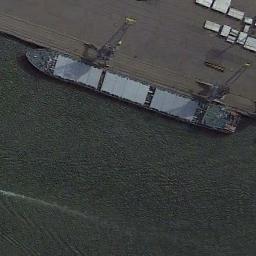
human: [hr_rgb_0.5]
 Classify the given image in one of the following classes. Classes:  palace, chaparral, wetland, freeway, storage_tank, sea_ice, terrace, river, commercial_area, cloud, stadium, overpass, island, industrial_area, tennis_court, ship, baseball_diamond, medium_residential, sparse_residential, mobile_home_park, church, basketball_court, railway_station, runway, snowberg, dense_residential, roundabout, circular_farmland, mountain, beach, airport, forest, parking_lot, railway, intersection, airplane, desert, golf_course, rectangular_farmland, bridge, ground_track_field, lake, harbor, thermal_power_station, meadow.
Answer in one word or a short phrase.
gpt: ship